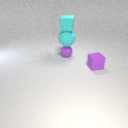
small purple rubber cube in front of small purple rubber sphere